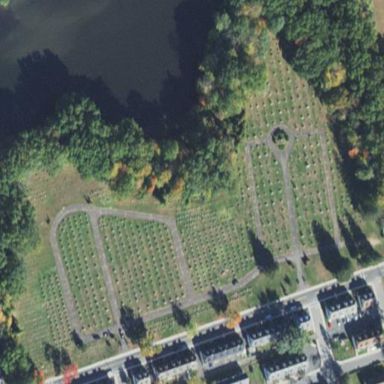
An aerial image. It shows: Cemetery.